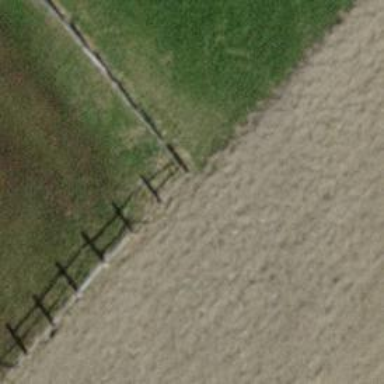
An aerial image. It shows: Fence.